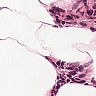
Metastatic tissue present: no